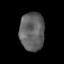
Tissue: skin
Cell type: Epithelial cells
Senescence score: 0.2509
Nuclear area (px): 929
Mean DAPI intensity: 97.315